Question:
I have an interesting content layout proposal but I'm having difficulty figuring out how it can work.
Inside the "content box" container, we want to be able to animate (using jQuery) elements being scrolled out of view, becoming hidden once they have touched the edge of the content box, almost as if the content box was a window.
This would be trivial if the Logo box above the content was attached to the content box (assuming elements are moving upward) and entirely opaque, because then its z-index could be set higher and elements that are animated towards it would slide under it. Obviously, right now the elements just fly out of the content box and are seen on top of everything.
Even if the Logo box was inside another div that was connected to the content box, it would need to have the same background image as the body in order to still appear transparent and hide the elements heading towards it trying to become hidden. This obviously can't work because the image being used for the logo-containing div and the body wouldn't line up.
So it seems as though what we're looking to do isn't feasible, but let's hear what you have to suggest. We're looking to use HTML5 + CSS3 for this project.
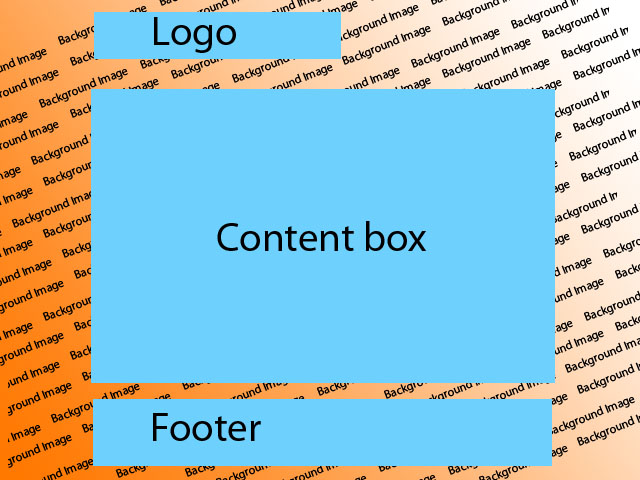
Answer: If the content box is set to 'overflow:hidden' and 'position:relative' any elements inside it should be hidden when outside the bounds of the box, even if they are absolutely positioned.
Here is a jsFiddle illustrating: <URL>